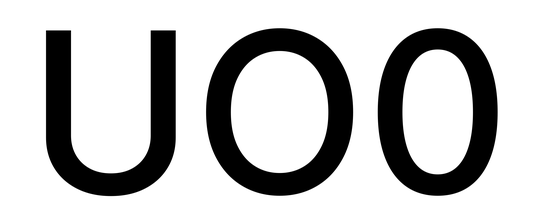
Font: Inter_Medium